Question: I came up a batch file to generate code coverage file as is written in this <URL>.
'''
cl /Zi hello.cpp -link /Profile
vsinstr -coverage hello.exe
start vsperfmon /coverage /output:run.coverage
hello
vsperfcmd /shutdown
'''
However, I got this error message when I run the batch file.

I had to run 'vsperfcmd /shutdown' manually to finish it.
What might be wrong?
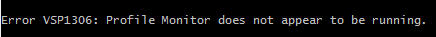
Answer: This is just a timing issue.
The 'start vsperfmon /coverage /output:run.coverage' command starts up vsperfmon.exe in a separate process.
Concurrently, your script goes on to run 'hello'. If 'hello' is a really simple program, it is possible that it executes and completes before vsperfmon.exe is running and fully initialized. If your script hits 'vsperfcmd /shutdown' before the monitor is up and running, you will get the error you're showing.
'vsperfcmd' is just a controller/launcher for 'vsperfmon', so you can use that exclusively in your batch file:
'''
cl /Zi hello.cpp -link /Profile
vsinstr -coverage hello.exe
vsperfcmd /start:coverage /output:run.coverage
hello
vsperfcmd /shutdown
'''
In this case, the first call to 'vsperfcmd' will block until the monitor is up and fully running.